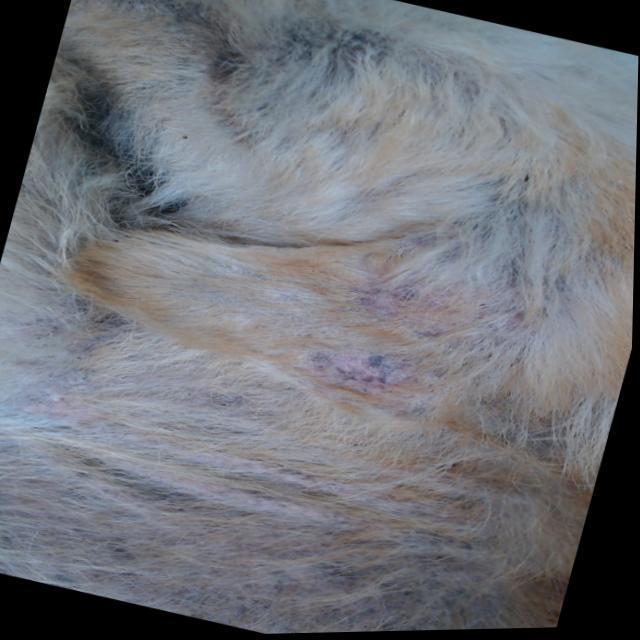
Canine demodicosis (Demodex mange) — caused by Demodex canis mites. Presents with alopecia, follicular papules, pustules, and comedones. Often localized on face and forelimbs.